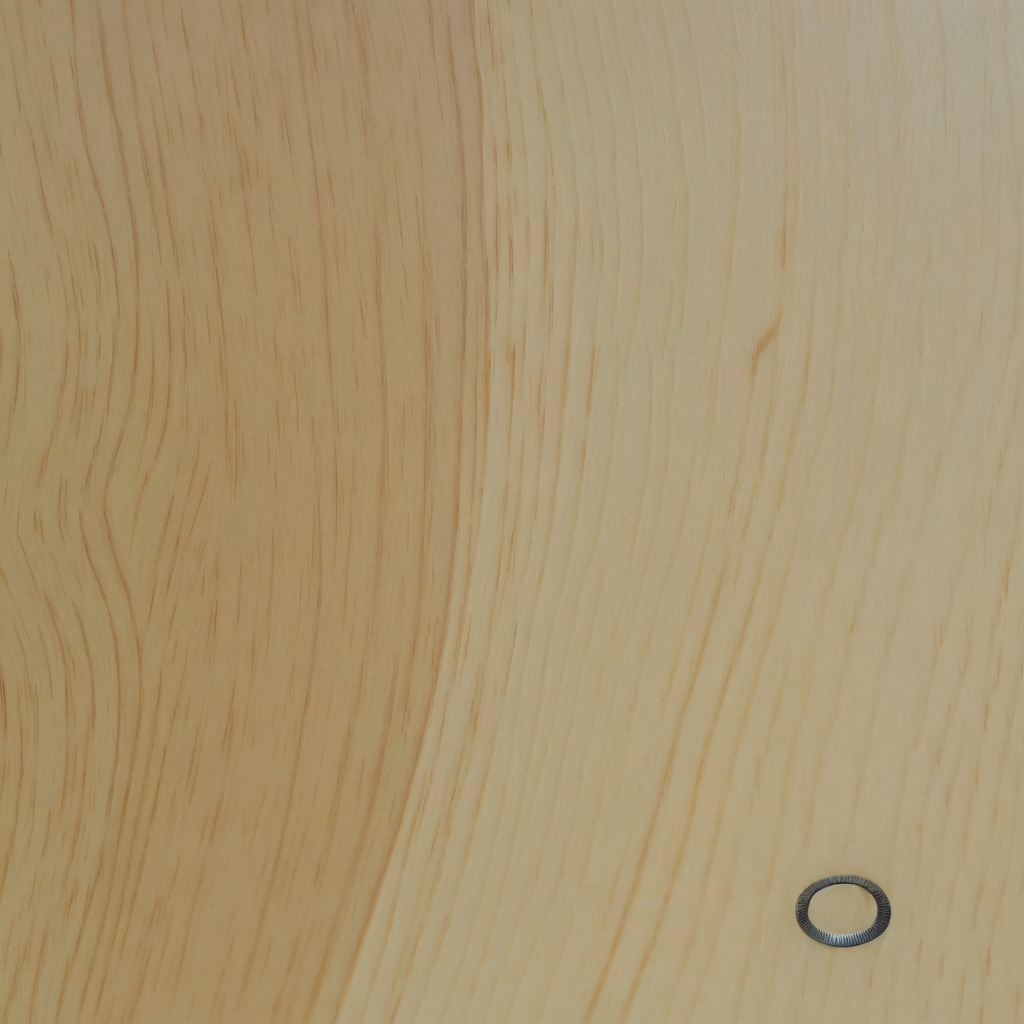
A flat metal washer lies on a plywood surface in a paint workshop lit by afternoon window light.